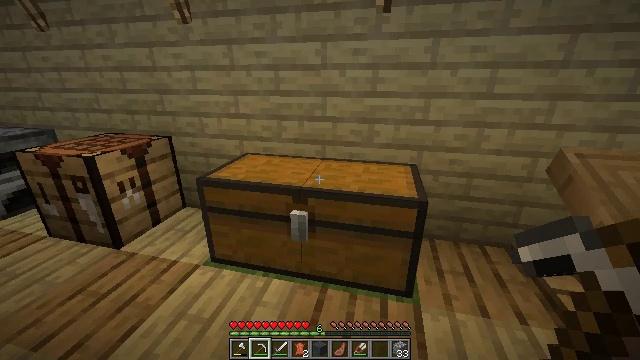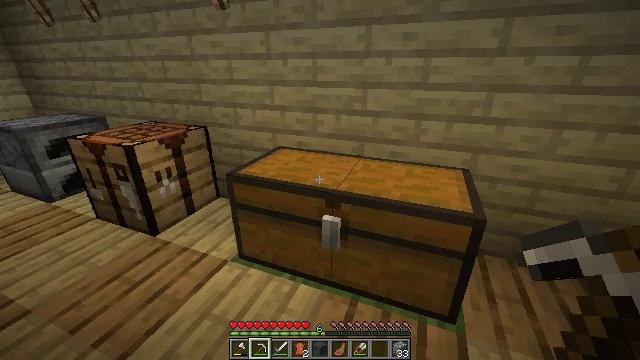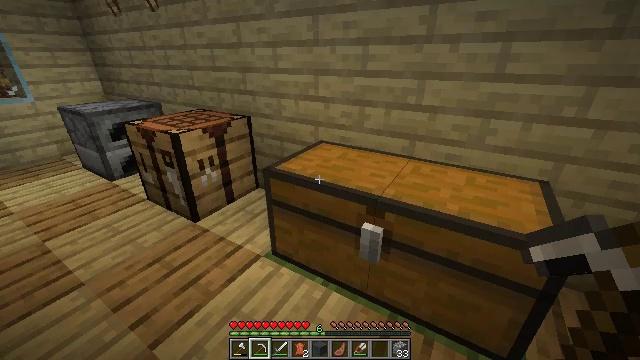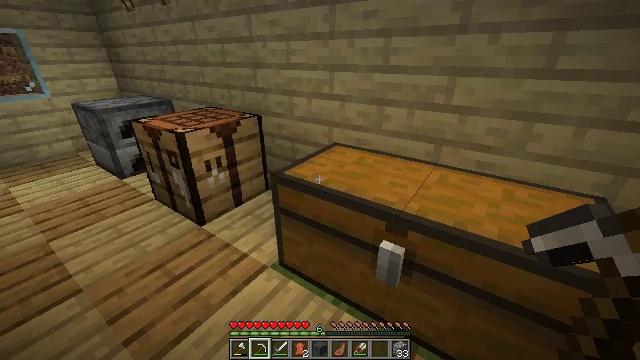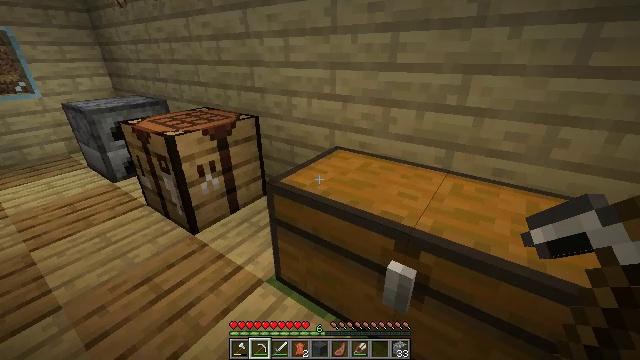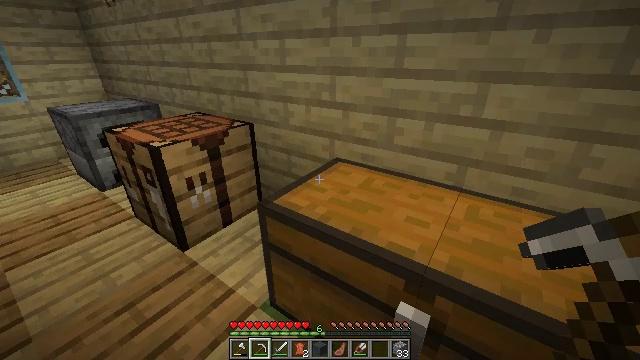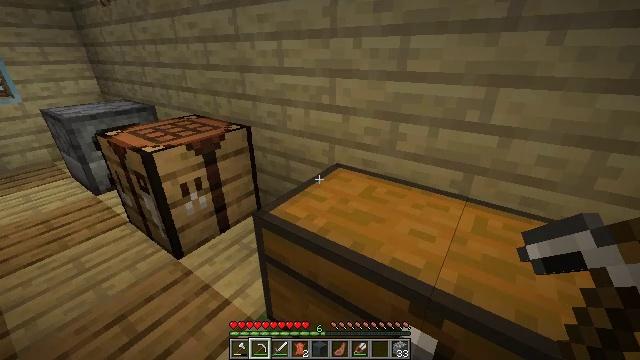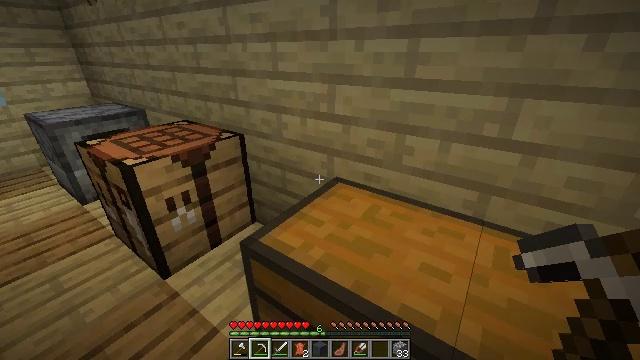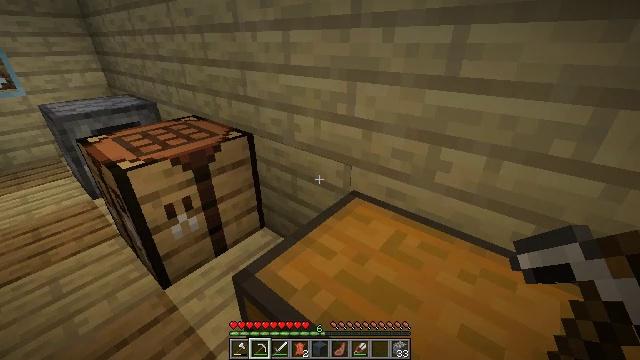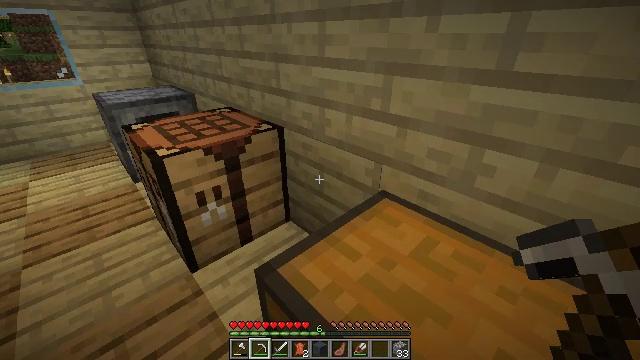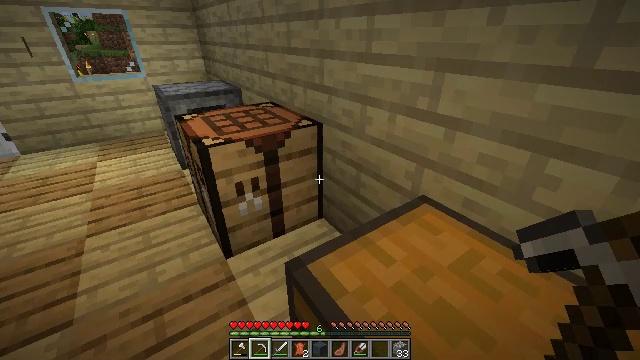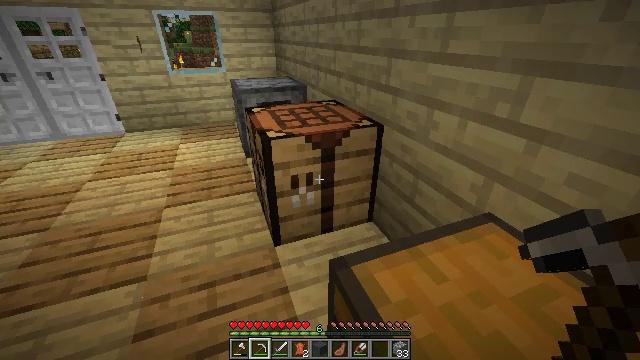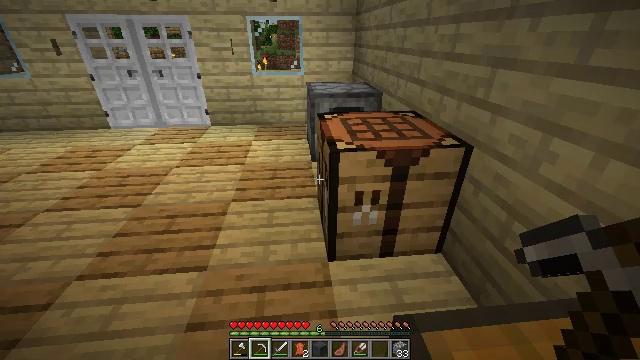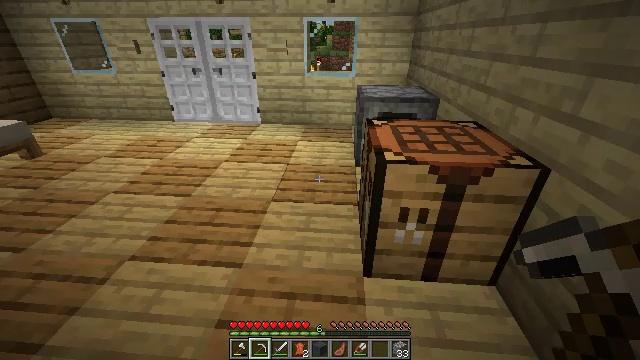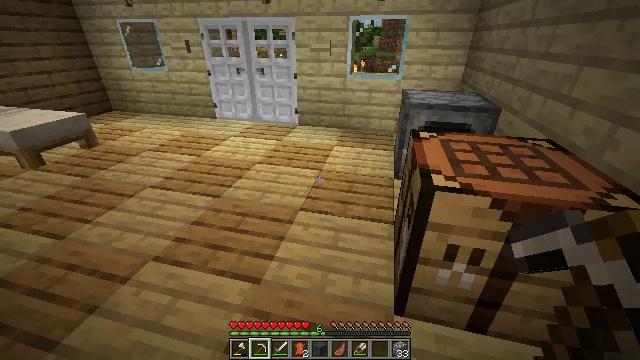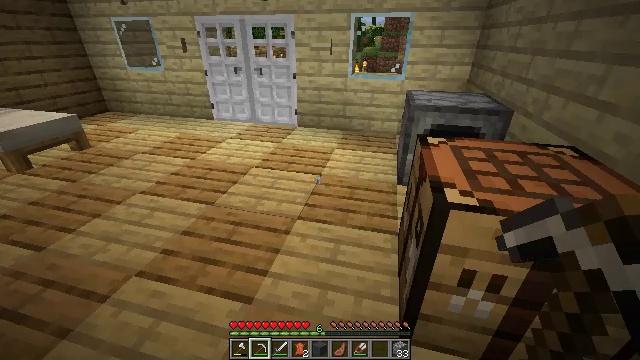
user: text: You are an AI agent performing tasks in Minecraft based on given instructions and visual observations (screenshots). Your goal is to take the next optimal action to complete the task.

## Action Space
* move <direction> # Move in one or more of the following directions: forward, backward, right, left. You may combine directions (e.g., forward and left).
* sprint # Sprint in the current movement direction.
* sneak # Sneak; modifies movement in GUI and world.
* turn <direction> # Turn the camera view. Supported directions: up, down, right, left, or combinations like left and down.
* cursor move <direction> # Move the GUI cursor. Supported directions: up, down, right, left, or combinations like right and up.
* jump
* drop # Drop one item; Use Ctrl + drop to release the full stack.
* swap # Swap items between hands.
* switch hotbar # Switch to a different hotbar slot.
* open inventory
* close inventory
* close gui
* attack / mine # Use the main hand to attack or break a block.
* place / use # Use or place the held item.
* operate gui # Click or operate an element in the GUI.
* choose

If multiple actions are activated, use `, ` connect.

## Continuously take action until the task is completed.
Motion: motion action
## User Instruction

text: Use sugarcane to craft sugar.
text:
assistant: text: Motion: move forward, turn left and down
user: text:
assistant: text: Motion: move forward, turn left and down
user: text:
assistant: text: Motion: move forward, turn left
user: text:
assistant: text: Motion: move forward
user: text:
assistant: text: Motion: move forward
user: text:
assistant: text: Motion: move forward
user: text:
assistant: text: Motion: move forward
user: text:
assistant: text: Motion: turn left and down
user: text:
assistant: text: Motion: turn left and down
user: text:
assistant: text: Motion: turn left
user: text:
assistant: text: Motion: move forward, turn left
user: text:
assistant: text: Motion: move forward, turn left
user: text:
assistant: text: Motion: move forward, turn left
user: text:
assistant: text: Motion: move forward, turn left
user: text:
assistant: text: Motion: move forward
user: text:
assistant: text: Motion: move forward
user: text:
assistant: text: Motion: move forward
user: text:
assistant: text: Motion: move forward
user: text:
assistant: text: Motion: move forward
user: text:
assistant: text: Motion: move forward
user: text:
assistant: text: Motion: move forward
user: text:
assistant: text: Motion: move forward
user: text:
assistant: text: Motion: move forward, turn right
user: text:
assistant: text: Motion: move forward, turn right and down
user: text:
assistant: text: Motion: turn right and down
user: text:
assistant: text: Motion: turn right and down
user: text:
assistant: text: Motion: turn right
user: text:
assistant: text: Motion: turn right
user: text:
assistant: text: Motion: turn right
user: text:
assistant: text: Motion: turn right